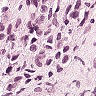
Metastatic tissue present: yes